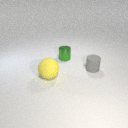
small gray rubber cylinder to the right of small green metal cylinder